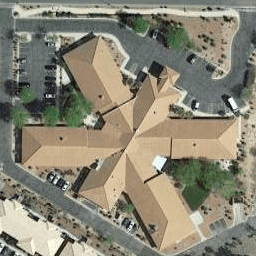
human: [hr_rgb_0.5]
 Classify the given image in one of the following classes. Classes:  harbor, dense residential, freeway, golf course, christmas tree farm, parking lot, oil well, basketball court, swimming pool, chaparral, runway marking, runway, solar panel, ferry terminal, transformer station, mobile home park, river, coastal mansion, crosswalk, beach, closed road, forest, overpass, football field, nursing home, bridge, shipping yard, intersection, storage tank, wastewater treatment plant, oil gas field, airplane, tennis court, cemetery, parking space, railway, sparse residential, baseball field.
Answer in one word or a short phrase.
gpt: nursing home